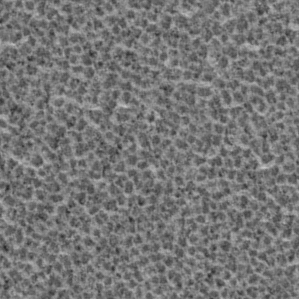
Label: frost